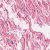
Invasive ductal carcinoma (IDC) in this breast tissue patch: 0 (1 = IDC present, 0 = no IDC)